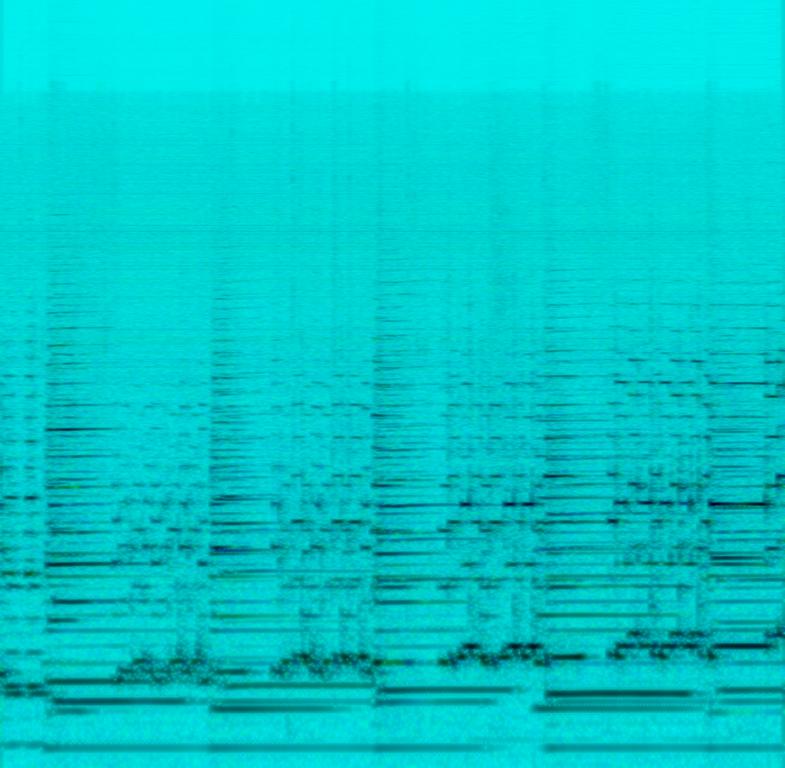
Here we have a quartet of clarinet players playing a classical piece. One of them plays a rapidly ascending melodic motif. The others play sustained notes ranging from bass to alto which provide a support for the melody.